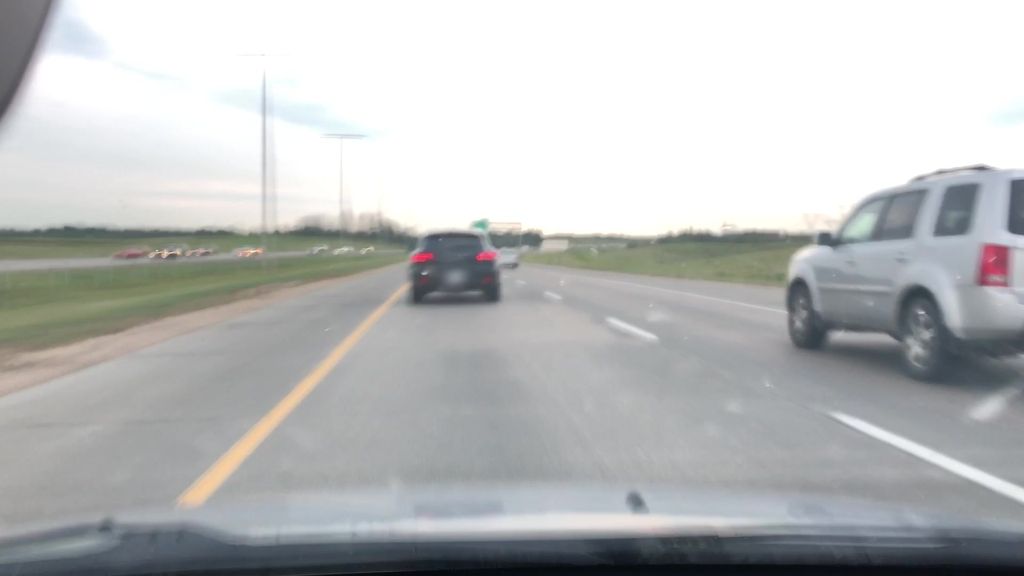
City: edmonton